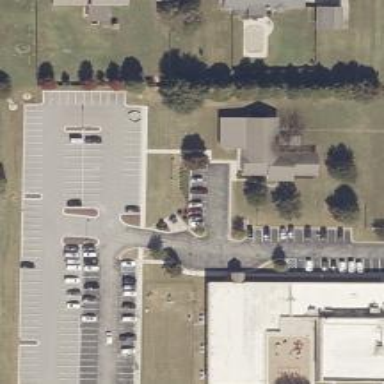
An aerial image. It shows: Parking space.